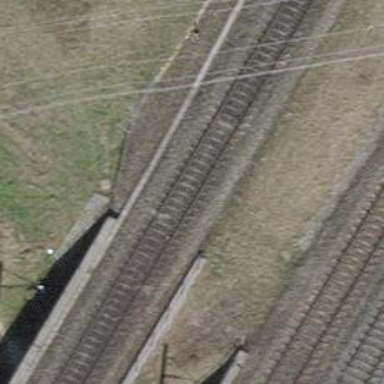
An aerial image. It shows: Bridge with electrified rail tracks and contact line.